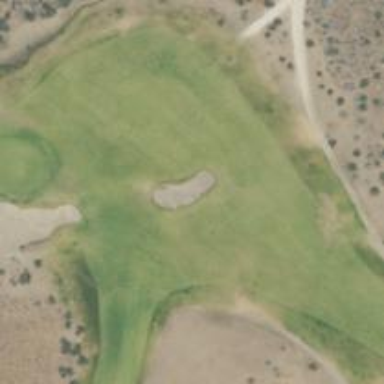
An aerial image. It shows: Golf hole.